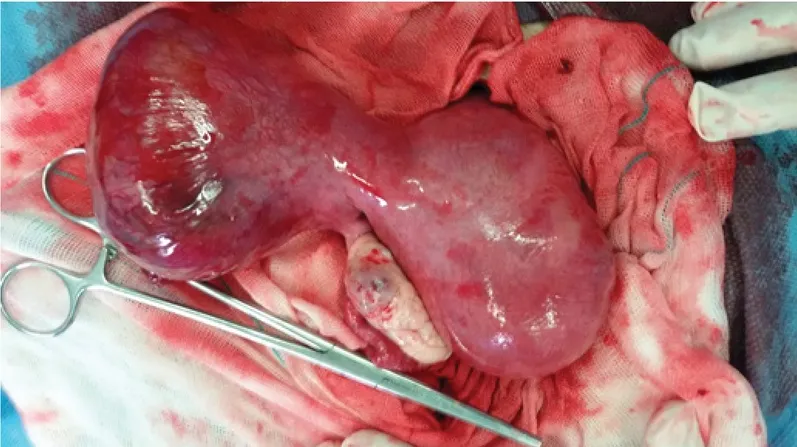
Intraoperative photograph showing the anterior view of the unicornuate uterus with the rudimentary horn.
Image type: medical_photograph (other_medical_photograph)